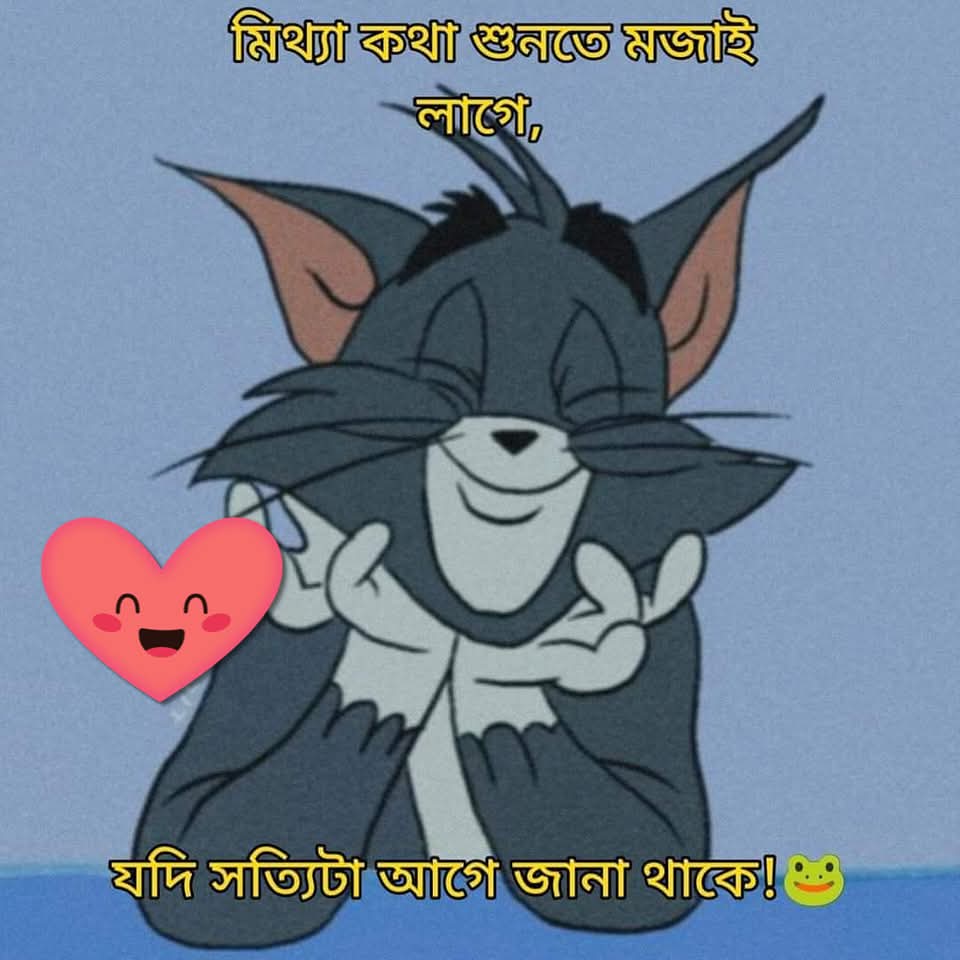
Text: মিথ্যা কথা শুনতে মজাই লাগে,
যদি সত্যিটা আগে জানা থাকে!
Label: Non Hate